Question: I'm hoping to create a custom panel or control that creates a very particular type of item.
Basically, the intent is to have a control that you can give a list of objects to, and it will put each of those objects into a button. The catch is that the buttons should be laid out in a circle like a doughnut. Similar to the image below.

But now imagine, if you can, that each of those colored sections was a button. They would have all of the functionality of buttons too, like mouseovers and events.
So, the brunt of the question is:
What sort of techniques should I be looking at to create this kind of control?
Is there a way to do some sort of "curvature" transform on a button?
It really seems like I'm looking for two separate things here, right?
I mean, I could put each item in the list into an ItemsControl that had a button as its ItemTemplate. So all I would need is two things:
The first of which is a radial layout Panel (I've seen a few of those around).
The second of which is a way to have each button have some sort of rotation and curvature transform.
Any ideas?
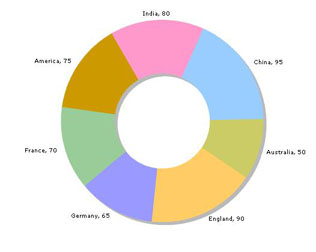
Answer: I think you're looking at three distinct steps:
1. A Panel that lays out children around a circle. Importantly, the panel must update read-only attached dependency properties on its children, telling them where they've been laid out (starting position in degrees and ending position in degrees)
2. A Button template that renders in an arc shape according to some starting and ending positions.
3. Combining the two, binding the starting and ending positions for the buttons to the attached values exposed by the panel.